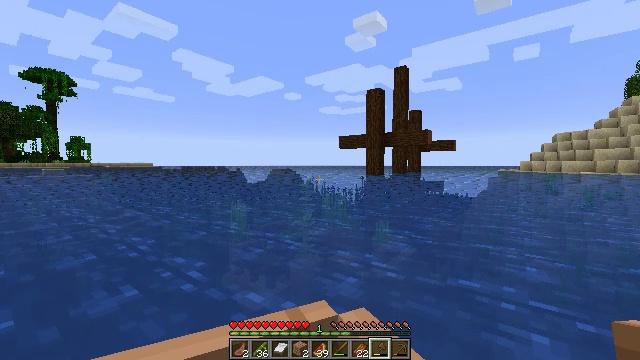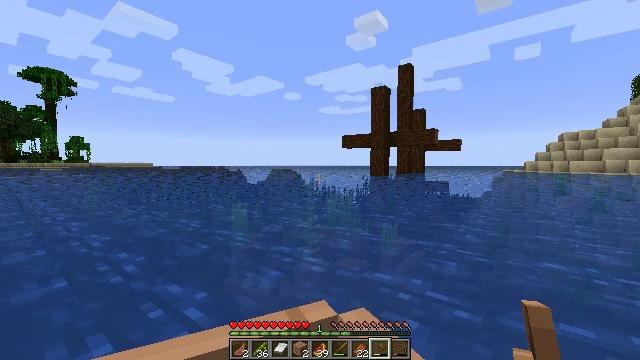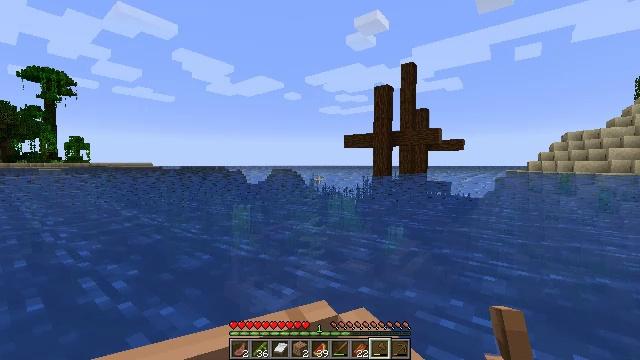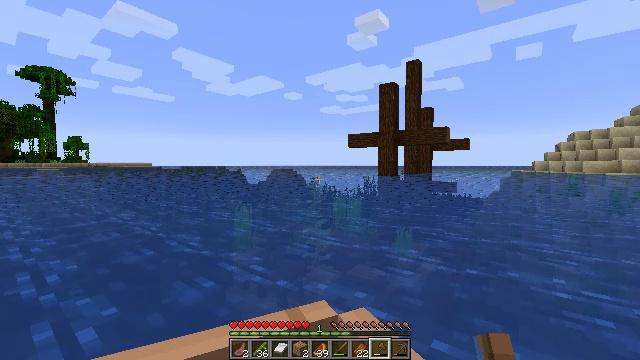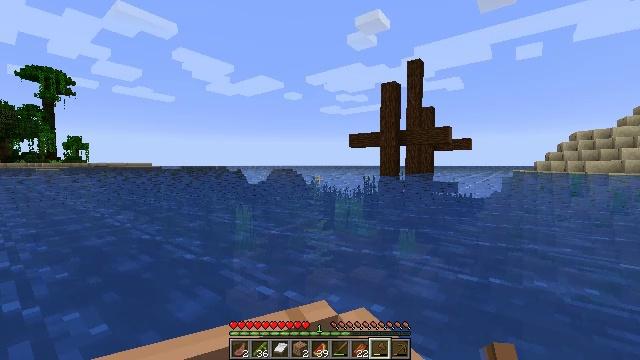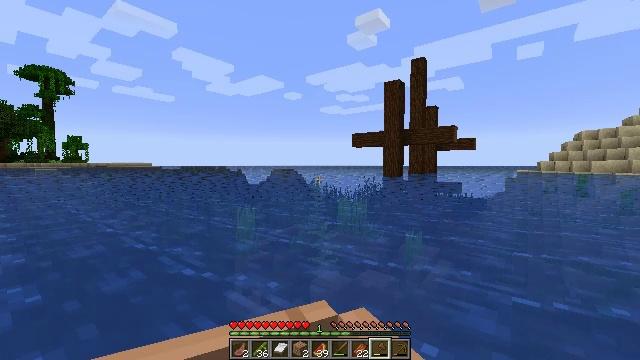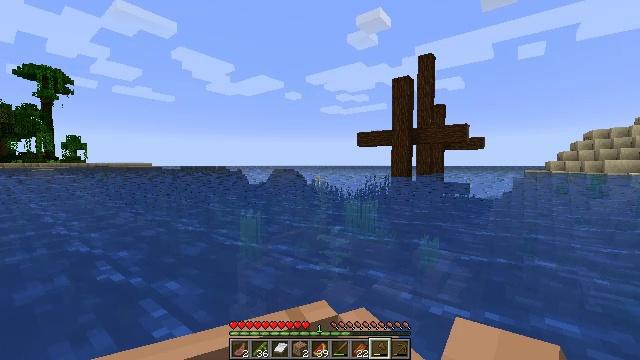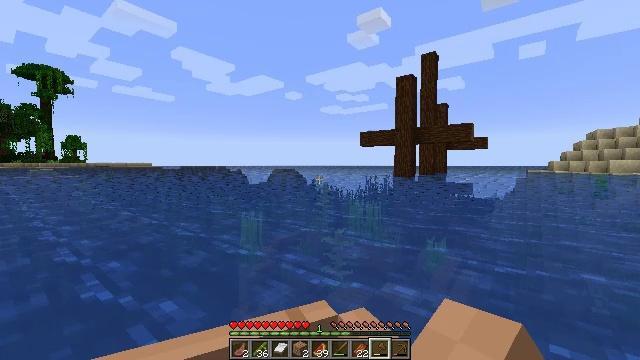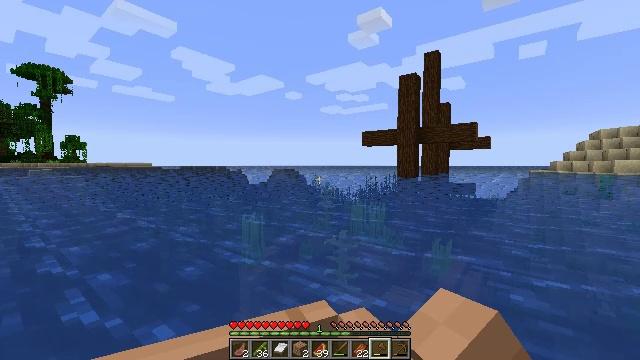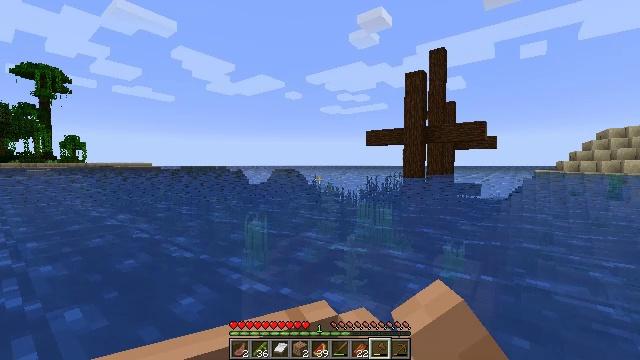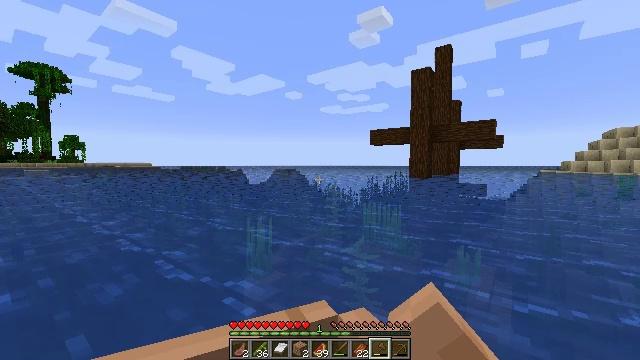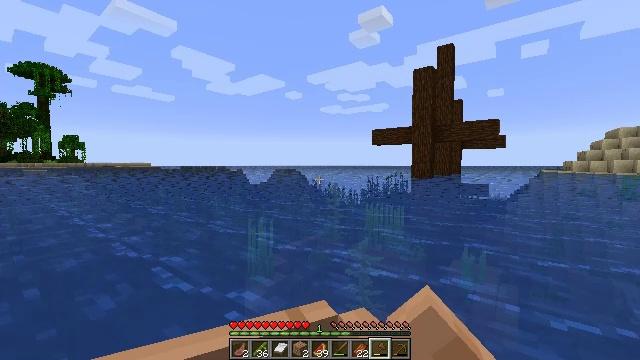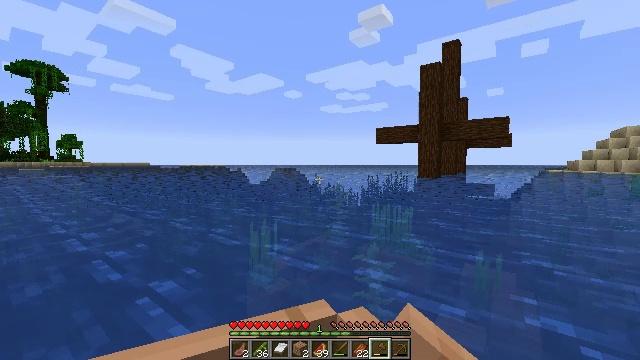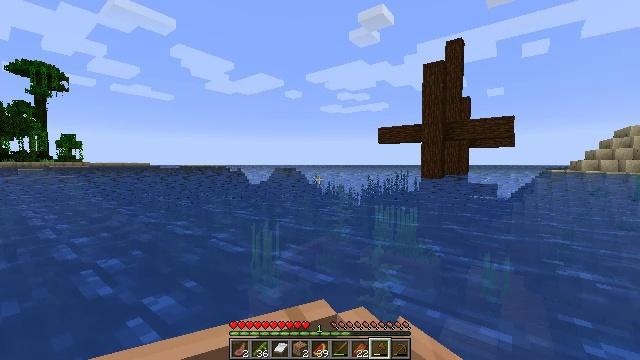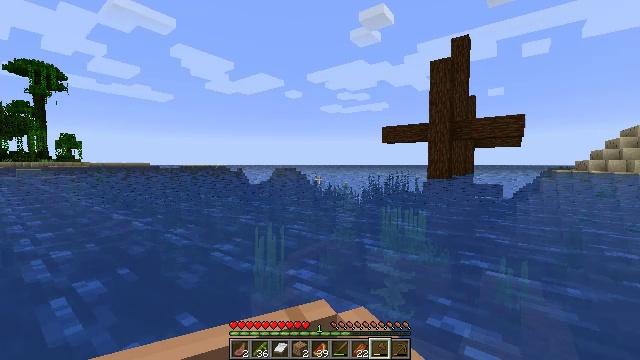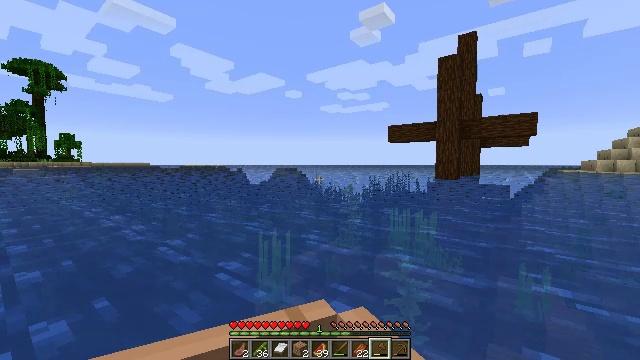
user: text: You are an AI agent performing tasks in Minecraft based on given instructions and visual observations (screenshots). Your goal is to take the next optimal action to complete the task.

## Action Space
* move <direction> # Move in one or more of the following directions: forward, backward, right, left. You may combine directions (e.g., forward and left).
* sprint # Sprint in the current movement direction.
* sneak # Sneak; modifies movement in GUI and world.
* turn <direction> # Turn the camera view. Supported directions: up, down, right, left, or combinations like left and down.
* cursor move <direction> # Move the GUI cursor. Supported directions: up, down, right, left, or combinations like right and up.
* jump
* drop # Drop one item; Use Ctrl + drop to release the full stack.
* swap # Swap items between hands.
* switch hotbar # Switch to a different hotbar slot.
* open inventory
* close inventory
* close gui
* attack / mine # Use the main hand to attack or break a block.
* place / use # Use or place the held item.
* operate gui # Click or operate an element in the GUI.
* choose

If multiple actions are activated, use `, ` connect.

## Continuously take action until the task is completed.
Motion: motion action
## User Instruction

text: Harvest kelp plant in the water.
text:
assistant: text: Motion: move forward
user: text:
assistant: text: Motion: move forward
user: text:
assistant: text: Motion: move forward
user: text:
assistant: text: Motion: move forward
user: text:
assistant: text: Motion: move forward
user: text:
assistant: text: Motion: move forward
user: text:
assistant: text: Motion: move forward
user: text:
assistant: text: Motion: move forward
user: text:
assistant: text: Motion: move forward
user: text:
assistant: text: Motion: move forward
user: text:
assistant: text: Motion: move forward
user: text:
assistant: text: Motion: move forward
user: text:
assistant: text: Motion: move forward
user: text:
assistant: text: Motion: move forward
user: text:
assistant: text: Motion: move forward
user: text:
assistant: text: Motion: move forward and move right
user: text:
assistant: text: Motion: move forward and move right
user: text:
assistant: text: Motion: move forward and move right
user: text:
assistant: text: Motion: move forward and move right
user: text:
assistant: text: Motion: move forward
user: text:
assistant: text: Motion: move forward
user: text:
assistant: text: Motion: move forward
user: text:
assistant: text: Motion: move forward
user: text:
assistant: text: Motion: move forward
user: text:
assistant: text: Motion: move forward
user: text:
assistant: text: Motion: move forward
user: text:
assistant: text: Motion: move forward
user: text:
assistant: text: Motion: move forward
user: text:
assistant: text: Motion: move forward
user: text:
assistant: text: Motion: move forward